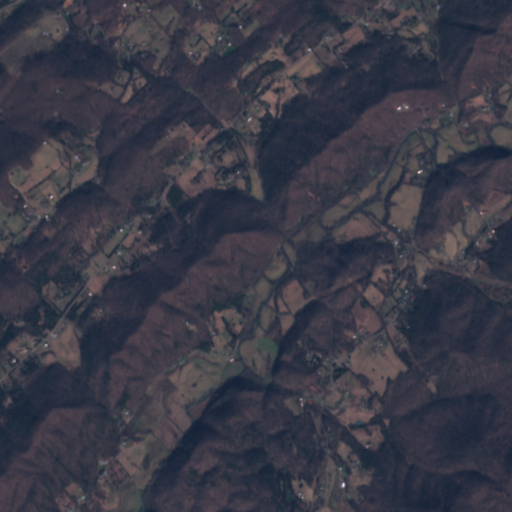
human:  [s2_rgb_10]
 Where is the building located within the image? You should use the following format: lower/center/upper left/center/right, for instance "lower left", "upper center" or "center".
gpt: There is no building in the image.